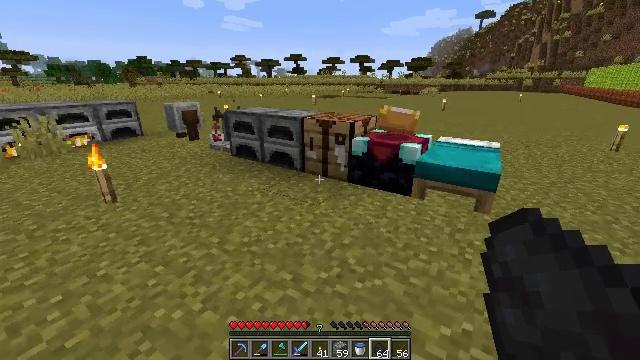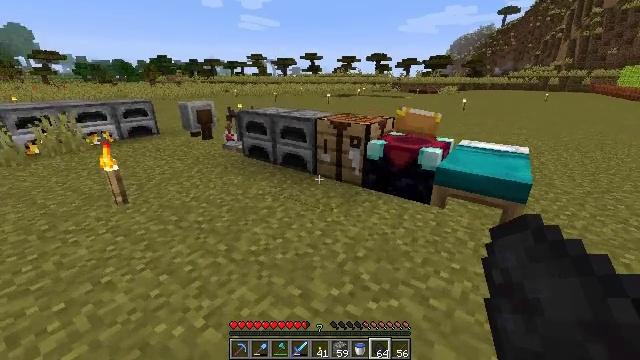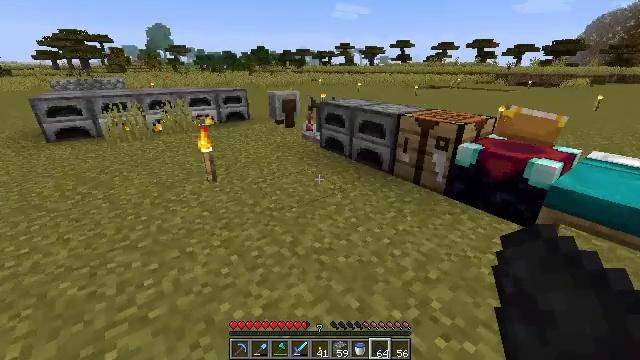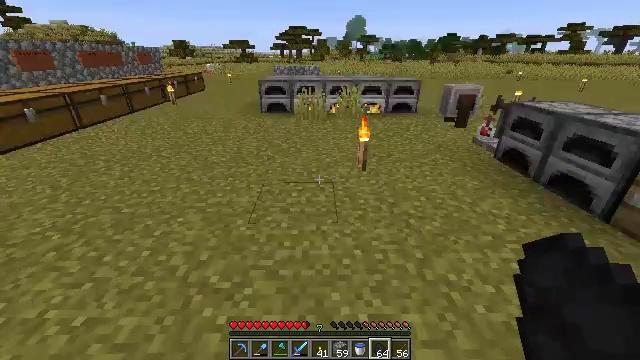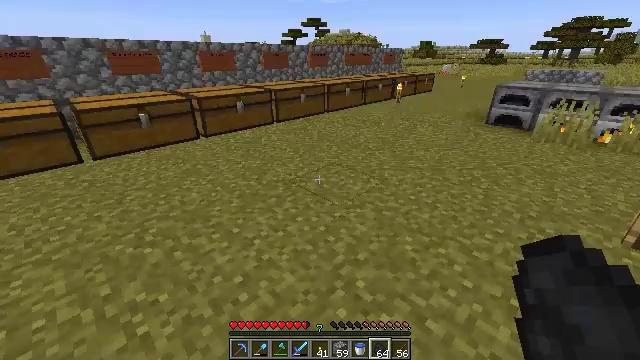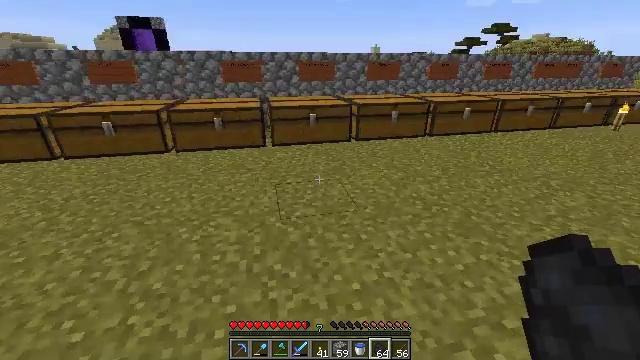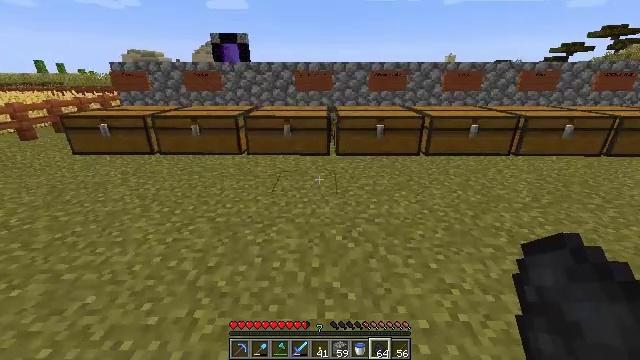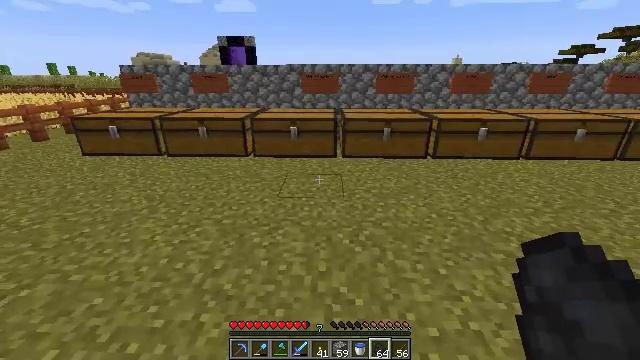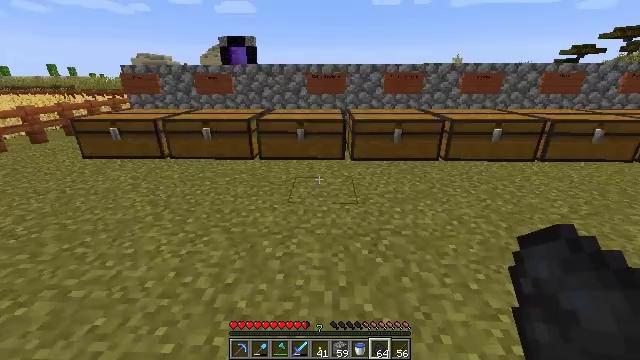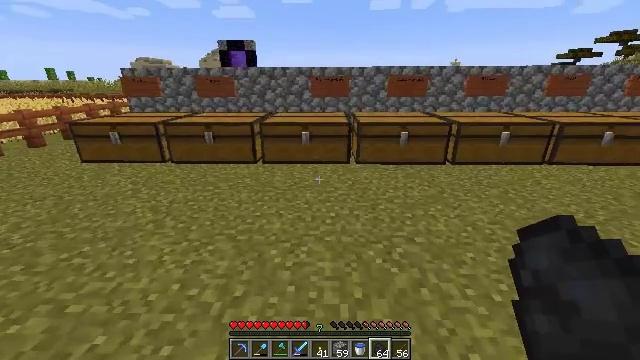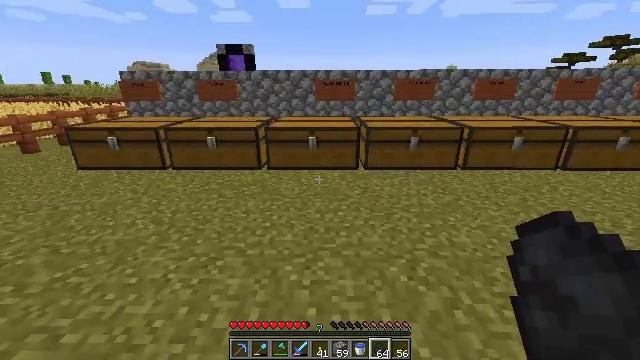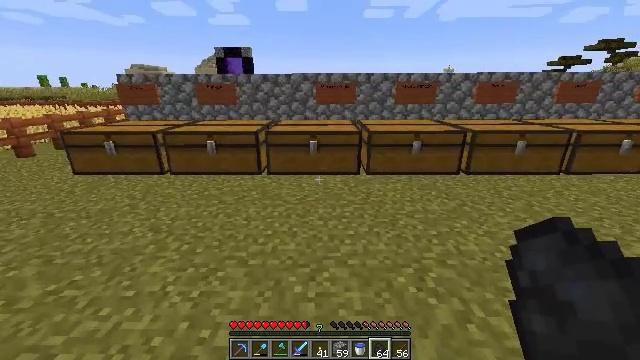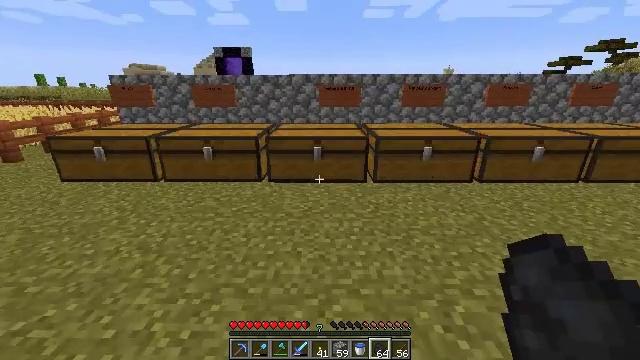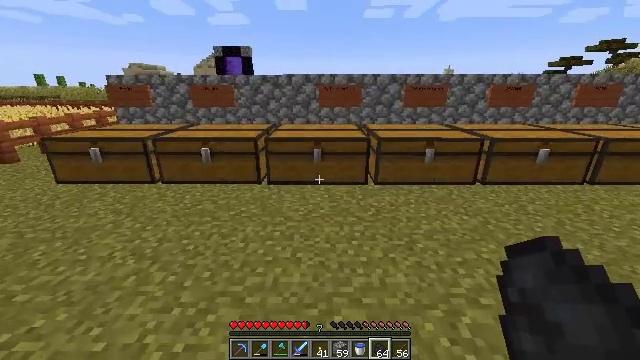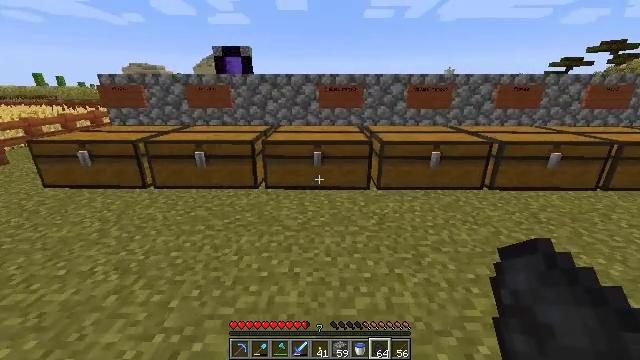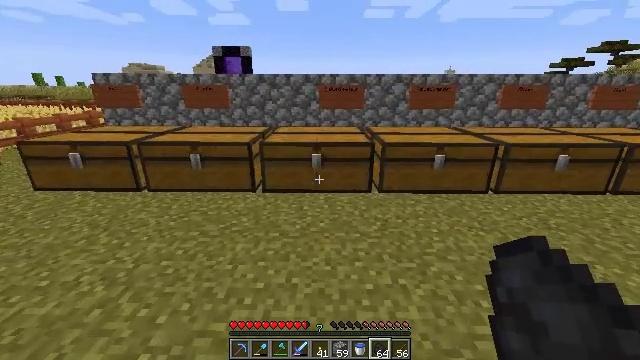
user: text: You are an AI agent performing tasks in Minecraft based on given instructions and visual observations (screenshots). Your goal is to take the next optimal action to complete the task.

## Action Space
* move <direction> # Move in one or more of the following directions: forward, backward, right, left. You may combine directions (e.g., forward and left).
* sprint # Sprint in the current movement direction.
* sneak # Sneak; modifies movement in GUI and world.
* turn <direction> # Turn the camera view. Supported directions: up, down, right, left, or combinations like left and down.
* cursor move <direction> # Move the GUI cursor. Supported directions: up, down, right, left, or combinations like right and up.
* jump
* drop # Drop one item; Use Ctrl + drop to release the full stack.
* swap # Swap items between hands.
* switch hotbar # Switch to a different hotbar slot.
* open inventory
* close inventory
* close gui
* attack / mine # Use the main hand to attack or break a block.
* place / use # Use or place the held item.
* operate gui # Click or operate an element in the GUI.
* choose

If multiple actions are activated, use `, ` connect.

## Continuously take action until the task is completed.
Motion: motion action
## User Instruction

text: Mix spider eye, mushroom, and sugar to make a fermented spider eye.
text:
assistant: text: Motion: move forward, turn left
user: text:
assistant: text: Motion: move forward, turn left and down
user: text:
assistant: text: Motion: move forward, turn left and down
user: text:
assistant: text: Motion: move forward and move left, turn left
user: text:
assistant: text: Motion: move forward and move left, turn left and up
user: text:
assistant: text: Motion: move forward and move left, turn left and up
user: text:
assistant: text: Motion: move forward and move left, turn left
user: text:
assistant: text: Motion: move forward and move left
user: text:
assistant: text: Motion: move forward and move left
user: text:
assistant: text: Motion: move forward and move left
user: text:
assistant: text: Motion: move forward
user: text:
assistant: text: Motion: move forward
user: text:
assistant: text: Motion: move forward
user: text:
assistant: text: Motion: move forward
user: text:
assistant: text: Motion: move forward
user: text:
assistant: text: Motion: move forward
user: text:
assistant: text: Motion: move forward
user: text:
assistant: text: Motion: move forward
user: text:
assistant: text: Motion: move forward
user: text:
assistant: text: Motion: move forward, use / place
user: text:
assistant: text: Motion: move forward, use / place
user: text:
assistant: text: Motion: move forward, use / place
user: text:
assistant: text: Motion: move forward
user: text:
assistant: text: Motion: no_op
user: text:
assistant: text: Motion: no_op
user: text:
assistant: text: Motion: no_op
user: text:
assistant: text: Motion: no_op
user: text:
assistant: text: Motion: no_op
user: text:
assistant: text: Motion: no_op
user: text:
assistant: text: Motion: no_op